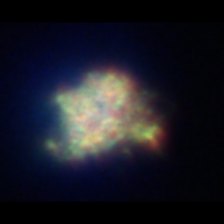
Taxon: Unknown_detritus
Group: Unknown